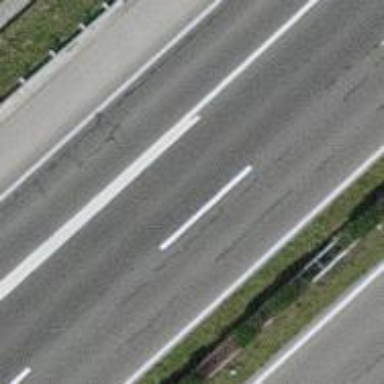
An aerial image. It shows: Motorway junction.